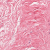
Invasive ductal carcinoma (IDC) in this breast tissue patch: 0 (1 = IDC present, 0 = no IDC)